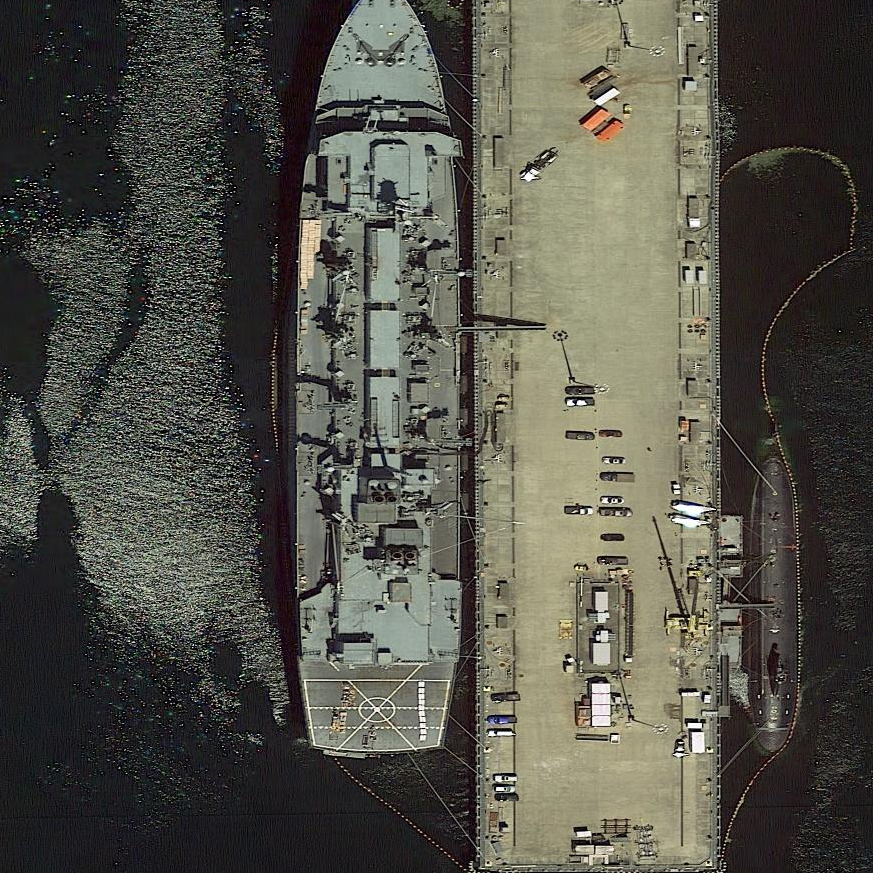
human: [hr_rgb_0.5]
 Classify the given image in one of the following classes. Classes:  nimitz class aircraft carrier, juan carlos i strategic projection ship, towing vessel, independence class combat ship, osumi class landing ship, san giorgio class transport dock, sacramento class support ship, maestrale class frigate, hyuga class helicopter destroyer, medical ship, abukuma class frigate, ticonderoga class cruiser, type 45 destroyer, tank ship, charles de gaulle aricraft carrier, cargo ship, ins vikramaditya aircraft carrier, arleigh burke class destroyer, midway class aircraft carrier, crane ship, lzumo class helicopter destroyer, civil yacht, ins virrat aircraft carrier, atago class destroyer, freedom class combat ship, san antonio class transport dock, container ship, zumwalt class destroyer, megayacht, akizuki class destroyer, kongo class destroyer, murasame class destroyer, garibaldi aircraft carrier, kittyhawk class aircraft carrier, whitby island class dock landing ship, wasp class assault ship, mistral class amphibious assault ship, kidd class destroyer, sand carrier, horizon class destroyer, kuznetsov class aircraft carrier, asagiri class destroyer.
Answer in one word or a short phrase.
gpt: Sacramento class support ship